Question: I am wondering if there is a way in XNA to set the Xbox dashboard images (see image). I know that this can be done through the App hub when it is published, however, we would like to have this done before publication.
Thank you in advanced for your response.

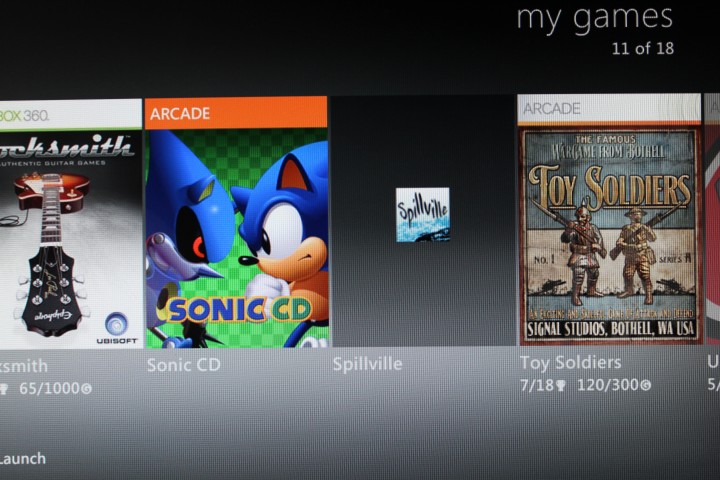
Answer: There doesn't appear to be much information available on this issue.
From my own knowledge of how it works, those images are downloaded from the Xbox LIVE service rather than bundled with your game, and there is no API available in the XNA Framework that allows you to bundle and display that image.